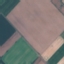
Label: AnnualCrop